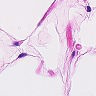
Metastatic tissue present: no